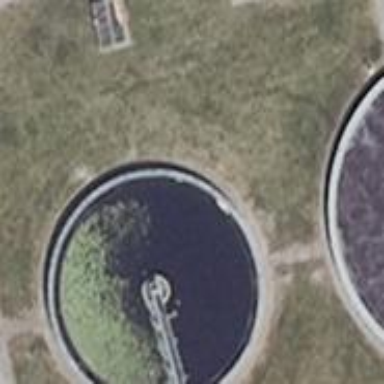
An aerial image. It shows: Body of wastewater.